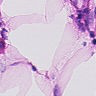
Metastatic tissue present: no